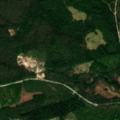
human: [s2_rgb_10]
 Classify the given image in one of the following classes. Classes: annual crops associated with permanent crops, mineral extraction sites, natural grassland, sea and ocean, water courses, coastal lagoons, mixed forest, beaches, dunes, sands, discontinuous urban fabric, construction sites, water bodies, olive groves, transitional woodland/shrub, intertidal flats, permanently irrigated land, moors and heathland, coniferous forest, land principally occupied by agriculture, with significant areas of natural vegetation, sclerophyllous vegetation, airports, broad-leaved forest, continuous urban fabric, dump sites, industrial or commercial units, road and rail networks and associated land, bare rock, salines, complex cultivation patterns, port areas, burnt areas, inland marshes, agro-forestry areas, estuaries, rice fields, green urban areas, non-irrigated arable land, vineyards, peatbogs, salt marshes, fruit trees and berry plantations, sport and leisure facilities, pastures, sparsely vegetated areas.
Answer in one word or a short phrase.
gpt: non-irrigated arable land, coniferous forest, mixed forest